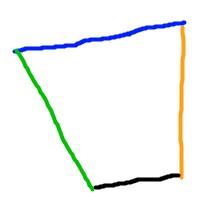
Shape: trapezoid